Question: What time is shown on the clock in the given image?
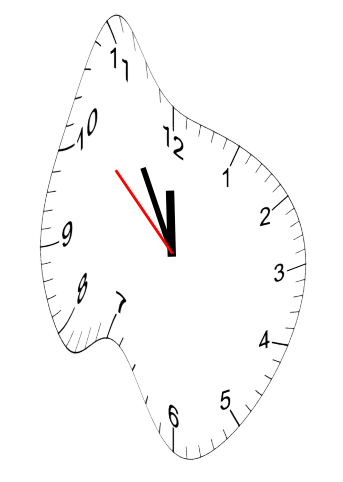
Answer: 11:54:52